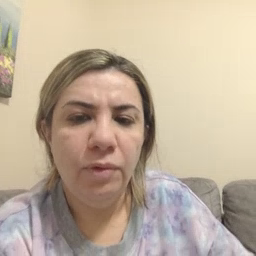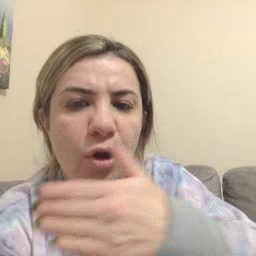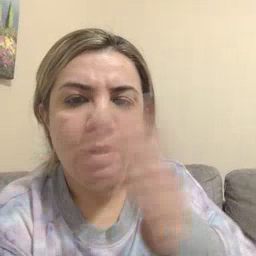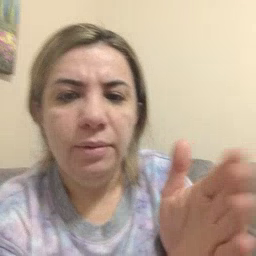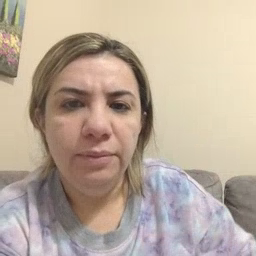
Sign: room